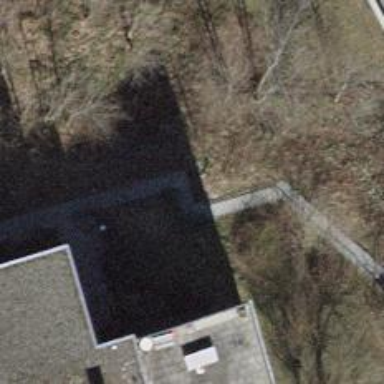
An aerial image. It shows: Road with steps.